Question: I'm using Github for Windows on Windows 7, sometimes it shows a wall of pink of some file, even that file has not been modified at all (as the following pic shows). I found <URL> talking about this, but I don't find a good solution.
Is there a way to make Github for windows work correctly rather than change the chars to in my file? I like ....

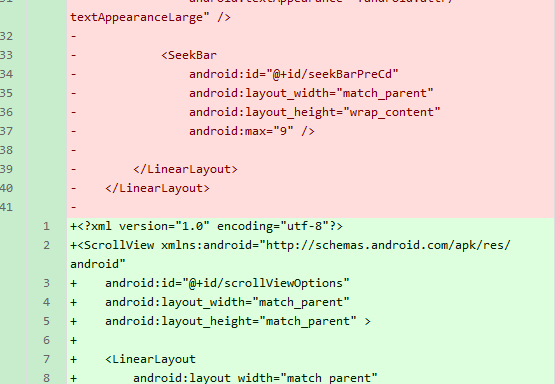
Answer: > I like CRLF....
Everybody does on Windows ;-)
Except that Git prefers to internally store textual content with LF line ending delimiters.
However, you can have both: CRLF in your working directory and LF in the git object database. There's a git built-in mechanism that facilitates that for you.
Indeed, as stated in <URL>,
> '''
# Auto detect text files and perform LF normalization
* text=auto
'''
This ensures that all files that git considers to be text will have
normalized (LF) line endings in the repository. The core.eol
configuration variable controls which line endings git will use for
normalized files in your working directory; the default is to use the
native line ending for your platform, or CRLF if core.autocrlf is set.
Another very useful piece of content is Tim Clem's post <URL>. This brilliantly explains the whys and hows of Git line endings.
## Update
> nulltoken, I have .gitattributes in my project folder, and it has text=auto, but the github client just show me pink walls again and again.
Following your comment above, below some additional points to consider. This will require you to switch to command line in order to run some git commands.
- '.gitattributes'- 'git status''nothing to commit, working directory clean'- 'git checkout-index --force *''.gitattributes''git status'-
The wall of pink may still appear while displaying the changes between two commits in your history that were created before the commit containing the '.gitattributes' file.